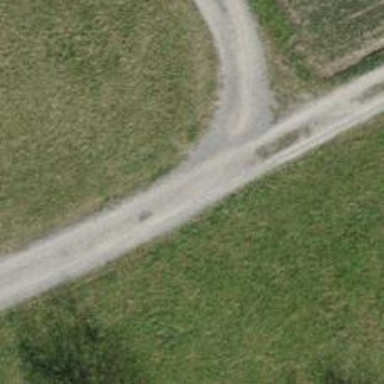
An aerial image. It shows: Track road with grade4 tracktype.